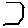
Label: hexagon